A time-domain vibration trace from a rotating-machine test bench is shown. Diagnose the rotating machine from this image, choosing from: normal, misalignment, unbalance, looseness.
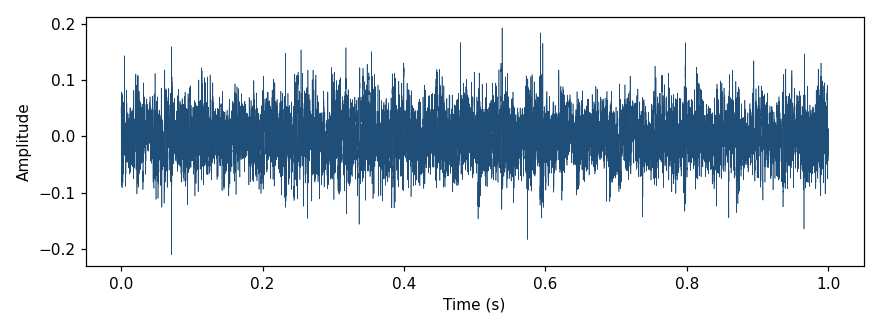
Answer: unbalance